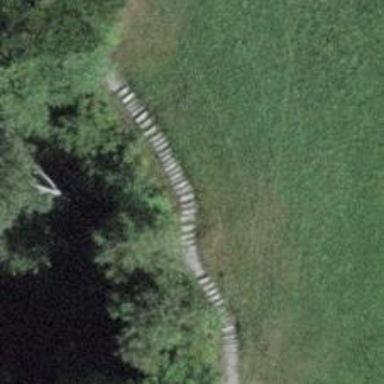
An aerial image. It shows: Set of steps on the road.